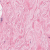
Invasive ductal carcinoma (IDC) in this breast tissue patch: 0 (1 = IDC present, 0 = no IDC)